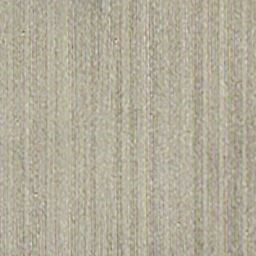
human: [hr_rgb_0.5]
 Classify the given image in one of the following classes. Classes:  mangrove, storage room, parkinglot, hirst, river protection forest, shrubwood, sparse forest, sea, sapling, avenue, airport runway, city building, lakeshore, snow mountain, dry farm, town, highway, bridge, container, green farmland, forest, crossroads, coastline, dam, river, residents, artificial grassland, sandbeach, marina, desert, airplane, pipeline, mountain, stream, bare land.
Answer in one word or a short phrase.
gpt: dry farm